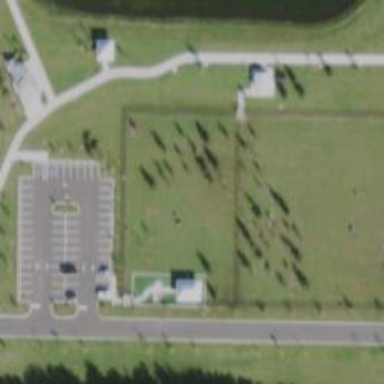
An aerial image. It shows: Dog park for leisure land.